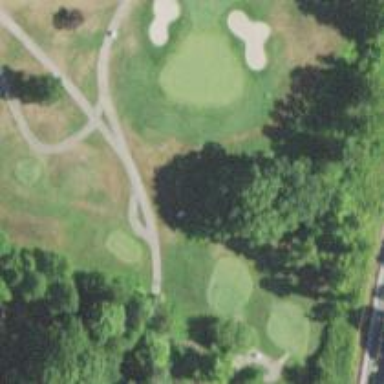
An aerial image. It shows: Path for golf carts.